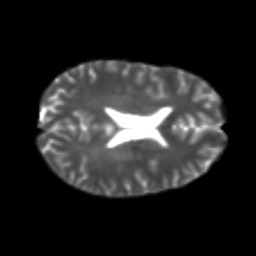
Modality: T2w
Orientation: axial
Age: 21
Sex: female
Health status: healthy
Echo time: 0.074 s